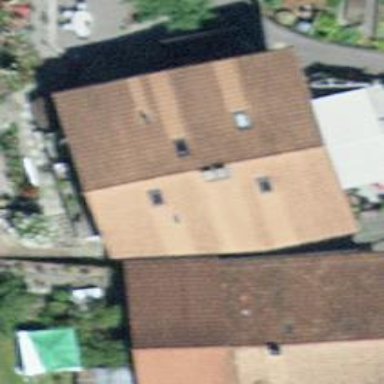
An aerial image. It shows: Residential building.